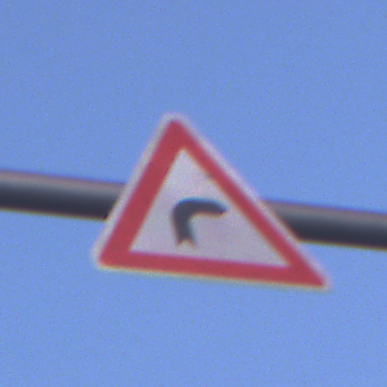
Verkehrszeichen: KurveRechts
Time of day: SunriseSunset
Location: Outdoor (Nature)
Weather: Clear
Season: NotSpecified
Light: Natural